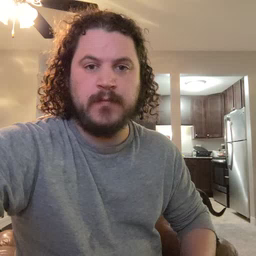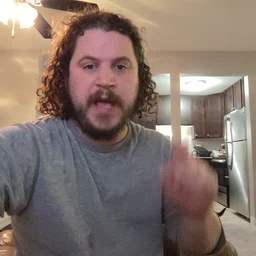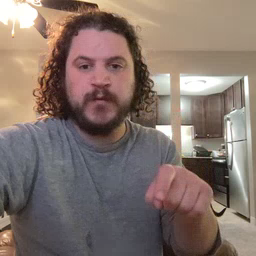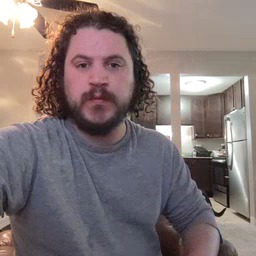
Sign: haveto